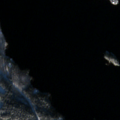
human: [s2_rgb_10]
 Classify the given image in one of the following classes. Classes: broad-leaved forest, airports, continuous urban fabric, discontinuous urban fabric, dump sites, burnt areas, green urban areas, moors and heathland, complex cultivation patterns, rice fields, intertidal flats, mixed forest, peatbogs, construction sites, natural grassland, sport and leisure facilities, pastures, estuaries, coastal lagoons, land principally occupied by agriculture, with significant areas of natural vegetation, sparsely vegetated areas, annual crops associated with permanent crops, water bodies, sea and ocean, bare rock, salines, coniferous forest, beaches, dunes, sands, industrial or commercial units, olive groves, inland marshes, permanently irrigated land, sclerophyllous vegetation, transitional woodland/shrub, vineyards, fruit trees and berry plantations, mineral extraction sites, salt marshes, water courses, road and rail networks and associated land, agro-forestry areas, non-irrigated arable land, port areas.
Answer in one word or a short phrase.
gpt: coniferous forest, mixed forest, water bodies